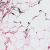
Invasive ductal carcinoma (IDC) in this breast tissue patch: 0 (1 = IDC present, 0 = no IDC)